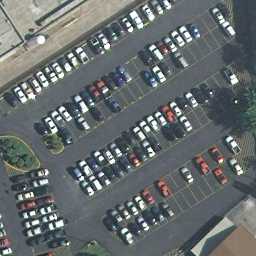
Label: parking lot